Question: What is advertised?
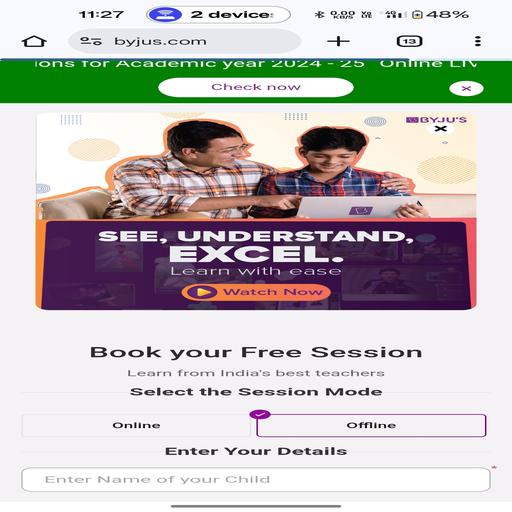
Answer: Free Session